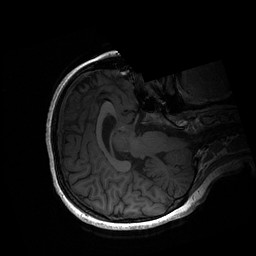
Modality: T1w
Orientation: axial